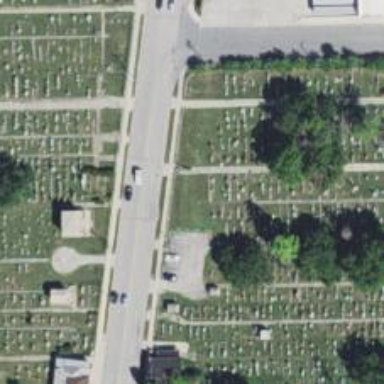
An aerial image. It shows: Sector in the cemetery.